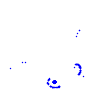
Particle: kaon